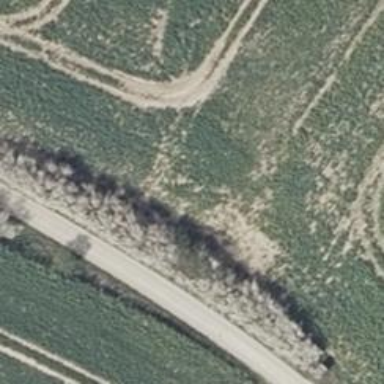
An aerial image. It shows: Row of deciduous broadleaved trees.